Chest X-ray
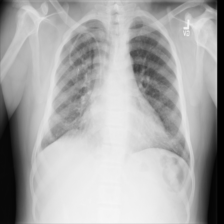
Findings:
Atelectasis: negative
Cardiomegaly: negative
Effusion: negative
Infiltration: negative
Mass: negative
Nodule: negative
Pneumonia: negative
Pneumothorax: negative
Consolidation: negative
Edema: negative
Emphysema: negative
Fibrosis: positive
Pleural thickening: negative
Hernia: negative